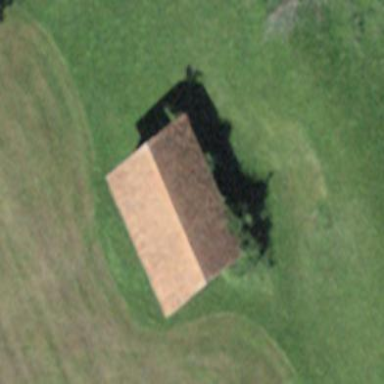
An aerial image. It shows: Farm auxiliary building.